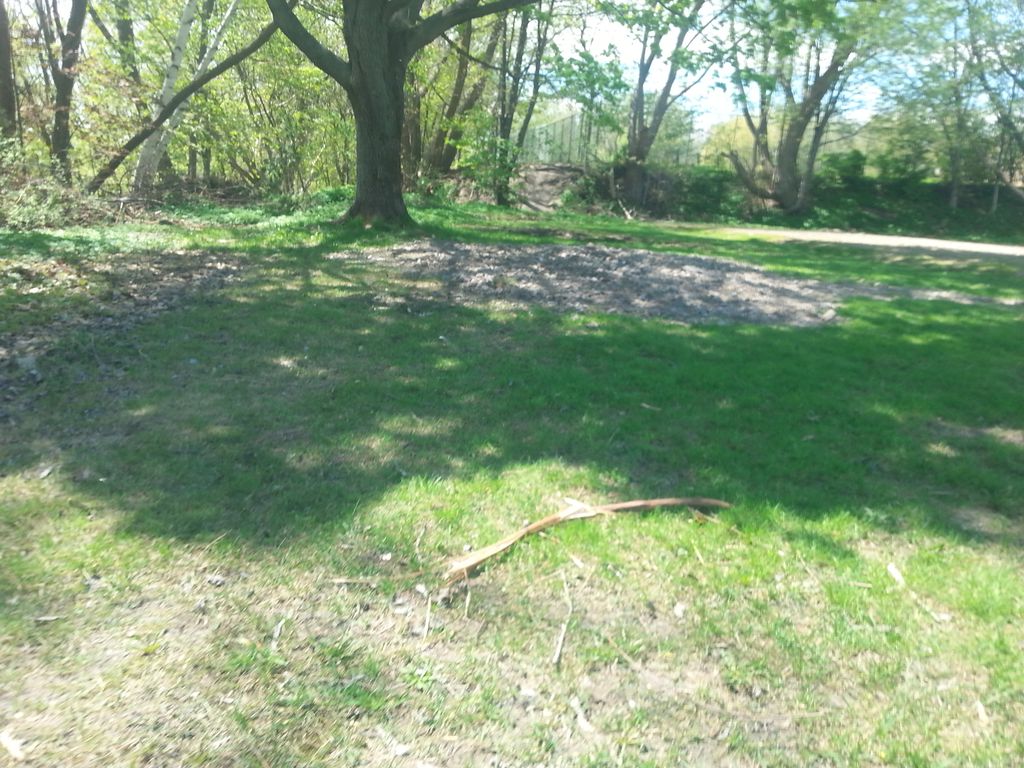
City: quebec_city